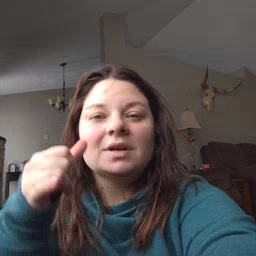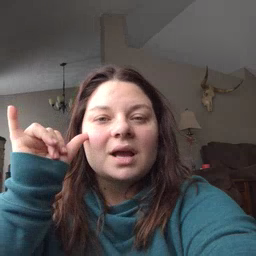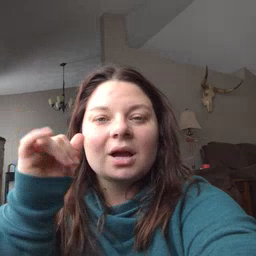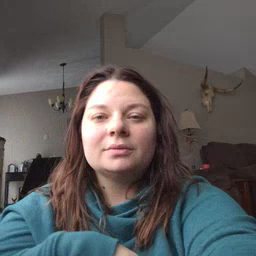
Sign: cow